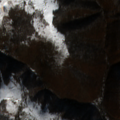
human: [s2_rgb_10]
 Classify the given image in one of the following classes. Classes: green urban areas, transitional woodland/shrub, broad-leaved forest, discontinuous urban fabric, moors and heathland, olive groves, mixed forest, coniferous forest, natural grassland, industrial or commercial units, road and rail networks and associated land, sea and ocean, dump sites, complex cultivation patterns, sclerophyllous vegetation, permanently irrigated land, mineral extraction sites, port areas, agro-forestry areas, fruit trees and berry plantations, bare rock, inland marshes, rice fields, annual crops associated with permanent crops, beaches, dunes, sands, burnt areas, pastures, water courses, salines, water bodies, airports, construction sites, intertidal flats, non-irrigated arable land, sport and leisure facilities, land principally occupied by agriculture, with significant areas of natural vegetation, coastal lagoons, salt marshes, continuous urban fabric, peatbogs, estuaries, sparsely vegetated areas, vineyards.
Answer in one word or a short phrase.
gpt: land principally occupied by agriculture, with significant areas of natural vegetation, broad-leaved forest, natural grassland